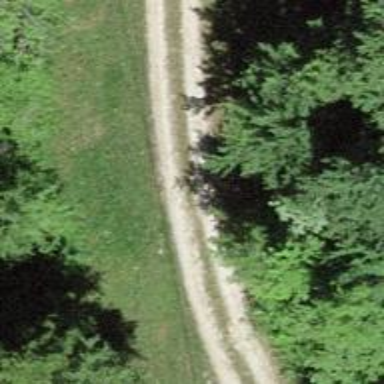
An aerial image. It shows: Track road with grade3 tracktype.